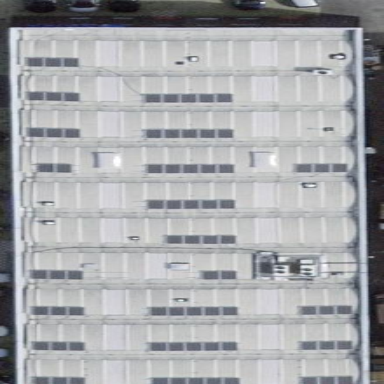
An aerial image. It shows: Industrial building.